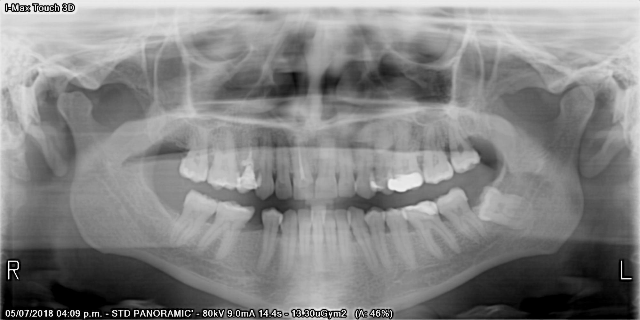
adult